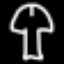
Label: mushroom